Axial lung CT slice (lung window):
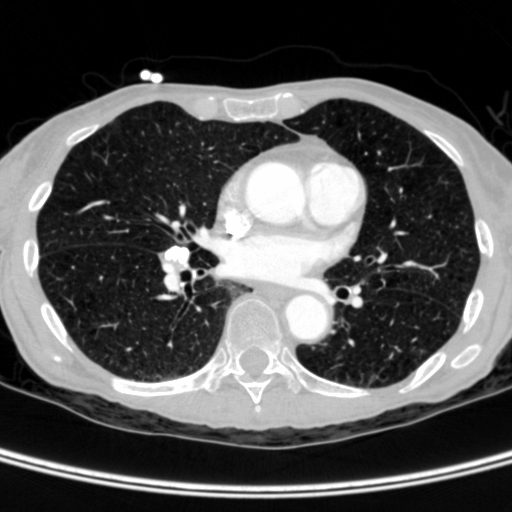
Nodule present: no